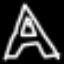
Label: The Eiffel Tower